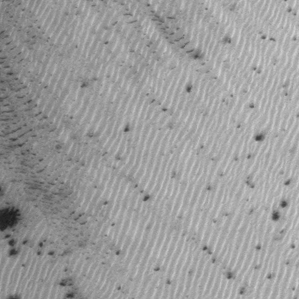
Label: frost